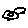
Label: bird